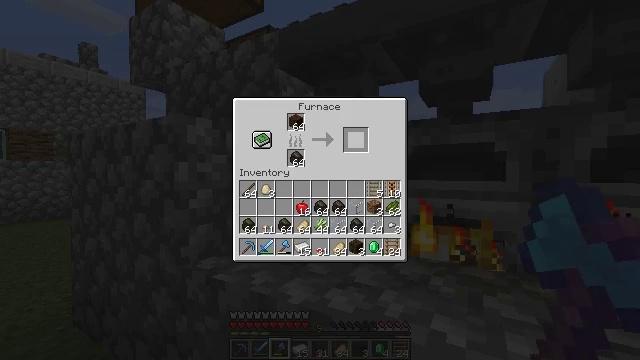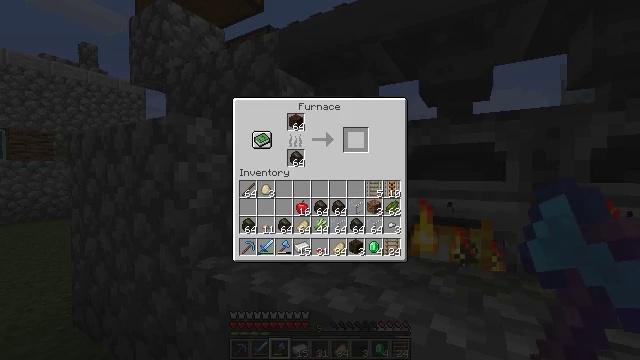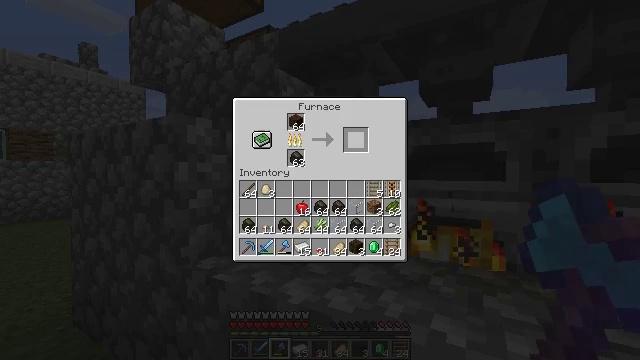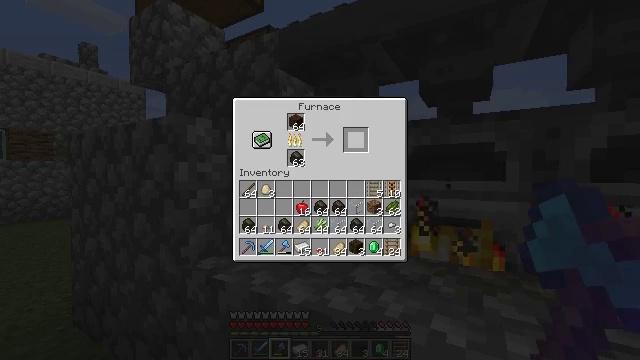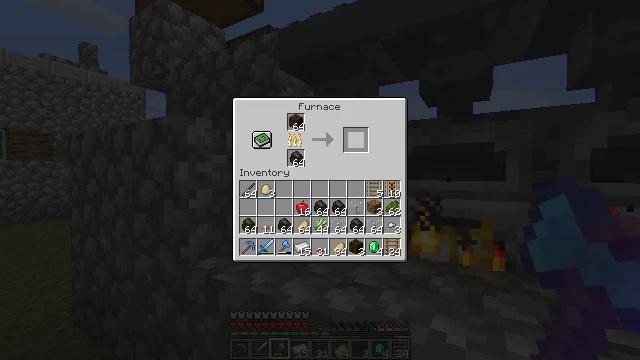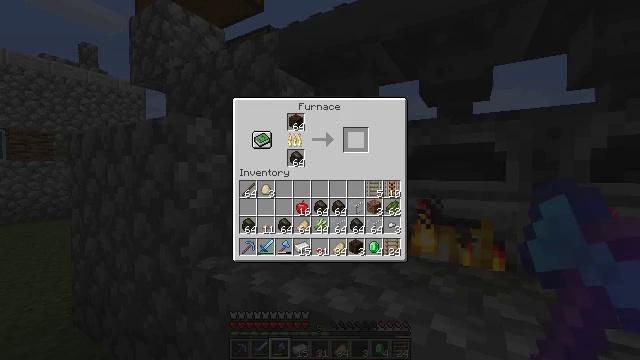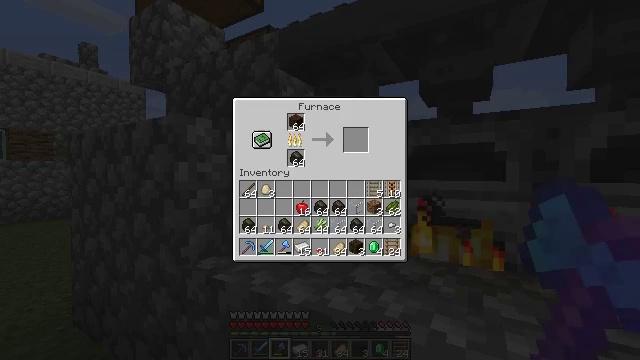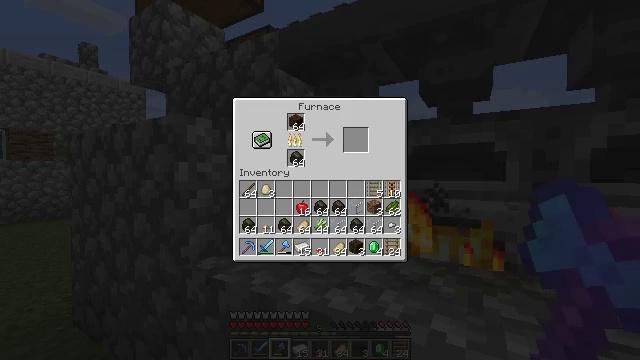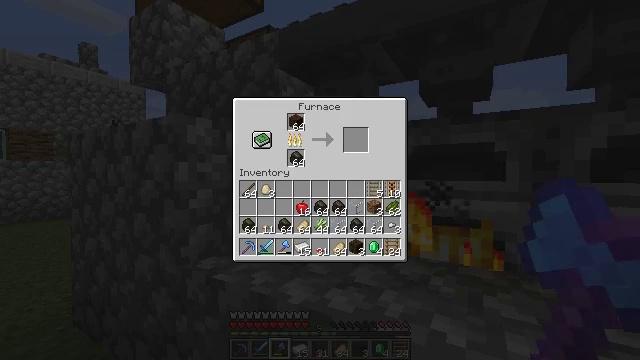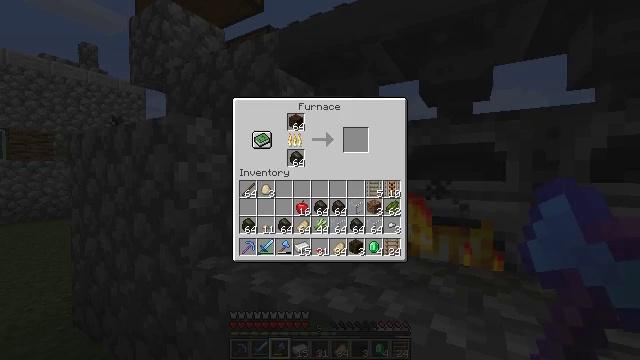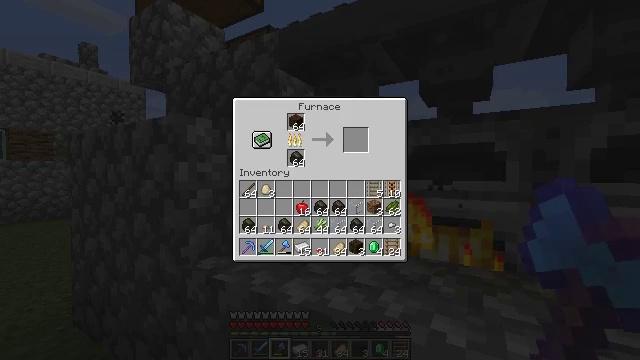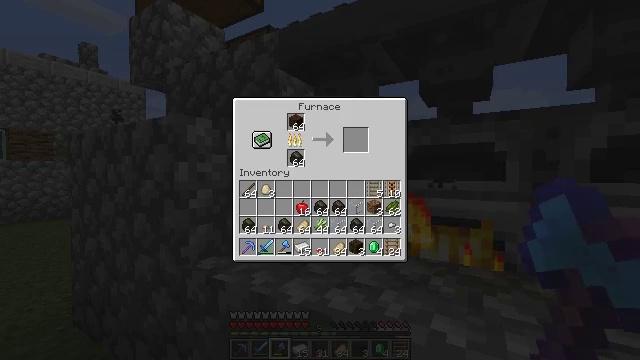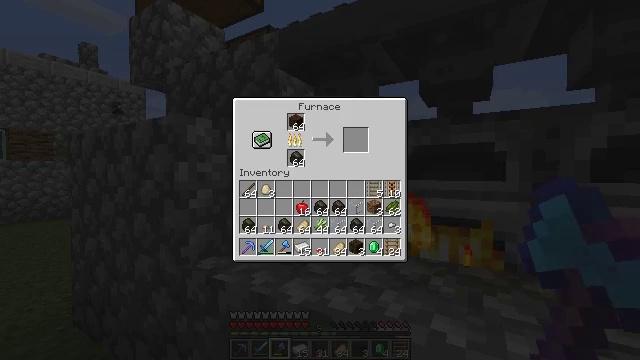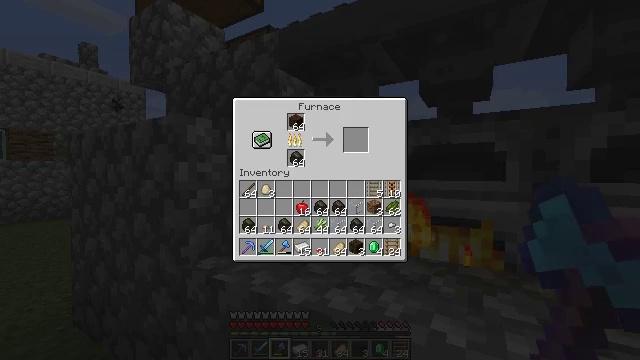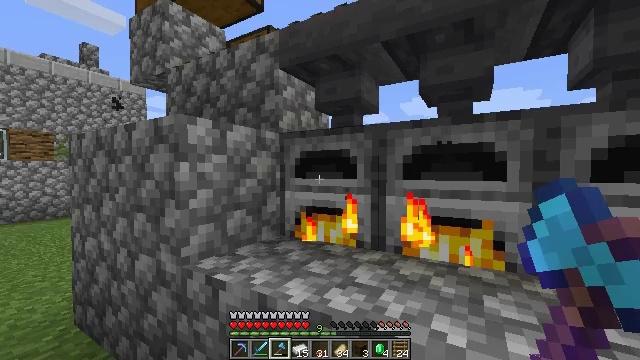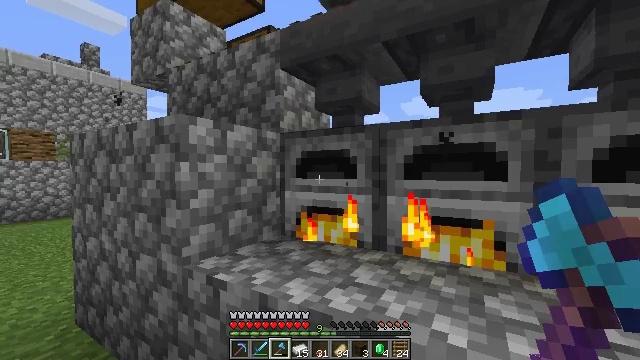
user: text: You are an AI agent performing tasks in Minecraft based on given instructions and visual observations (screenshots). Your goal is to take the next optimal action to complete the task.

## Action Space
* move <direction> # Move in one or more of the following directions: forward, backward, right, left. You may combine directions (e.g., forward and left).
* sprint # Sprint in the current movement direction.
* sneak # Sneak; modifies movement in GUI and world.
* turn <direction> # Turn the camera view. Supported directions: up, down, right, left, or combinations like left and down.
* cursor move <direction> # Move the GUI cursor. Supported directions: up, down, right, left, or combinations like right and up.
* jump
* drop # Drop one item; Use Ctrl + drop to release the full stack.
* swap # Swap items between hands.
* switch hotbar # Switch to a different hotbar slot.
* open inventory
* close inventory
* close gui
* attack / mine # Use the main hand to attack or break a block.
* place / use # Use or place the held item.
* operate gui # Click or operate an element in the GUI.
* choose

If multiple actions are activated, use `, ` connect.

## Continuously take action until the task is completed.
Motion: motion action
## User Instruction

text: Smelt cactus in a furnace to get green dye.
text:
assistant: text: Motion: sneak, open gui
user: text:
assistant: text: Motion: sneak
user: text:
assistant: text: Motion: sneak
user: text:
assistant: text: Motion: sneak
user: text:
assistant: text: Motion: sneak
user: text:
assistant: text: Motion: sneak, cursor move right and down
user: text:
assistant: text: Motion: no_op
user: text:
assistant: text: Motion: no_op
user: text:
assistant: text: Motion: no_op
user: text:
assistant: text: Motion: no_op
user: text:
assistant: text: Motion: no_op
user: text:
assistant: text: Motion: no_op
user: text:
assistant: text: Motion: no_op
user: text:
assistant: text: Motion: no_op
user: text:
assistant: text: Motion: close gui
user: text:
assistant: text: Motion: no_op
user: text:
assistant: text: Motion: turn right
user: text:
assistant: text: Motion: no_op
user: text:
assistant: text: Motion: no_op
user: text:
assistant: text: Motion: no_op
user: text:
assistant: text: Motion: no_op
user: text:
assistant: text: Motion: no_op
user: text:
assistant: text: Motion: no_op
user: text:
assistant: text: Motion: no_op
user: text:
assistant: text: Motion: turn right
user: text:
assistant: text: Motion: turn right
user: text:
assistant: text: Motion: turn right
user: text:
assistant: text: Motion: turn right
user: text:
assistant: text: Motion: turn left
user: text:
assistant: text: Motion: turn left